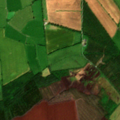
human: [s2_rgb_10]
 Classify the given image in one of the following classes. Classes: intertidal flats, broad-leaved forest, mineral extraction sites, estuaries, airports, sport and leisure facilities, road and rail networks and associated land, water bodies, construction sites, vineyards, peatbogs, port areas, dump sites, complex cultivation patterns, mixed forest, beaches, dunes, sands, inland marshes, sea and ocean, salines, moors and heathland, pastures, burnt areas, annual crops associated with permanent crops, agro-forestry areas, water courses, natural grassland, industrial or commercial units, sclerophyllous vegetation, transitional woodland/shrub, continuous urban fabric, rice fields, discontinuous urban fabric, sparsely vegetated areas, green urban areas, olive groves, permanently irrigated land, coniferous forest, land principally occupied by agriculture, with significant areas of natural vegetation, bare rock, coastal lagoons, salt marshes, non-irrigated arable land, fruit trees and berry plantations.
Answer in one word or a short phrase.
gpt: non-irrigated arable land, pastures, coniferous forest, transitional woodland/shrub, peatbogs